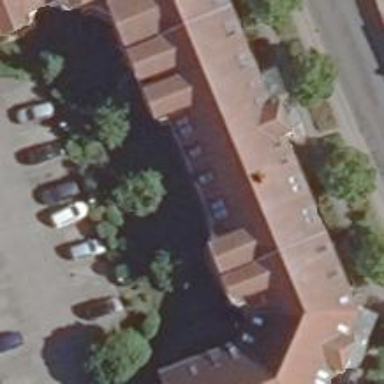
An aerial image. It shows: Building with half-hipped roof design.